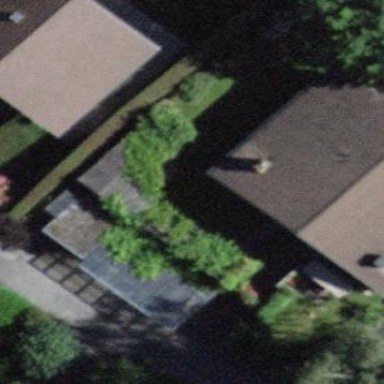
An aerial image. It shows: Garage.